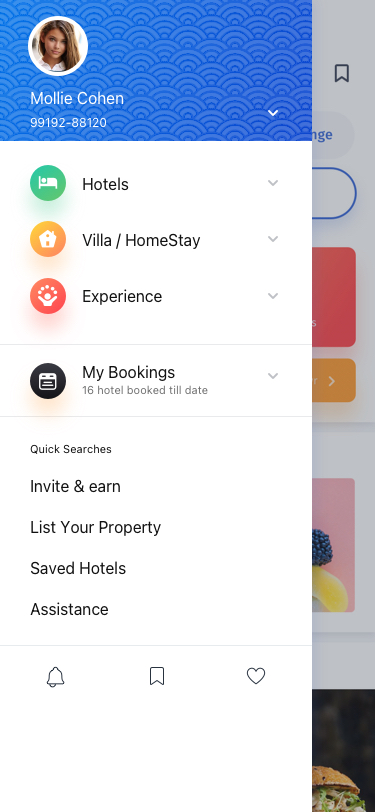
Text in this UI design:
99192-88120
Mollie Cohen
Quick Searches
My Bookings
16 hotel booked till date
Invite & earn
List Your Property
Saved Hotels
Assistance
Hotels

Villa / Home Stay

Experience
